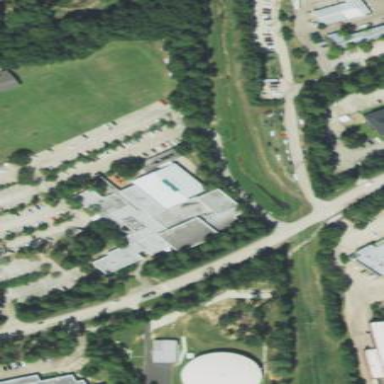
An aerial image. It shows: Sports centre building.